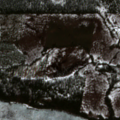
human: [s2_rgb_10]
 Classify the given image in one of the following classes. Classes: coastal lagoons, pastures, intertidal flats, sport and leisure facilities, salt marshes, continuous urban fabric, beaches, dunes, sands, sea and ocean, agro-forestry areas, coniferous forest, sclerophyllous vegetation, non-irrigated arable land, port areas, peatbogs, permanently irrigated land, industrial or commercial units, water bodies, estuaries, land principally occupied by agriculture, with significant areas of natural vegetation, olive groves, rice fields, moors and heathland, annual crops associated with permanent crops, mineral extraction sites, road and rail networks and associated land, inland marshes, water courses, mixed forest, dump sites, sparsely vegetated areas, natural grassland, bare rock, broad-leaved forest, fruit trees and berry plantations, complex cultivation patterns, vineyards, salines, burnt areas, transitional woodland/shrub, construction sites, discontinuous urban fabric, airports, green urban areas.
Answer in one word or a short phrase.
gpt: coniferous forest, transitional woodland/shrub, water bodies